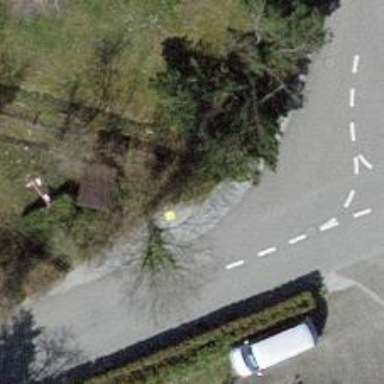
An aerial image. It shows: Post box.